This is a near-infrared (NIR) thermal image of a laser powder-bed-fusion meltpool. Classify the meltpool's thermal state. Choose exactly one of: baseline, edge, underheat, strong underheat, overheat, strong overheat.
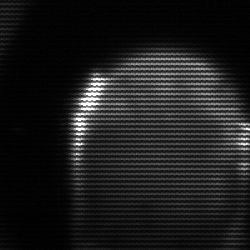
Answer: edge